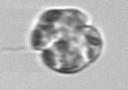
Label: Karenia